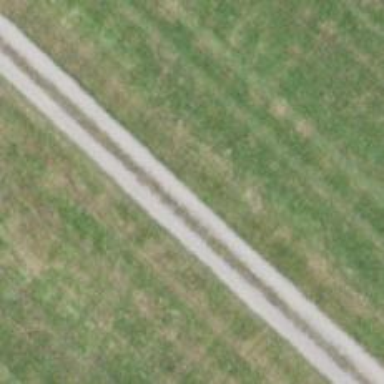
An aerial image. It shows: Gravel track with grade 2 tracktype.